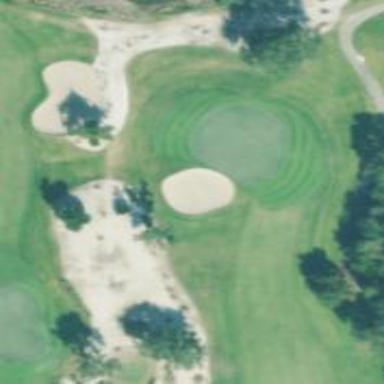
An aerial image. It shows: Golf bunker.